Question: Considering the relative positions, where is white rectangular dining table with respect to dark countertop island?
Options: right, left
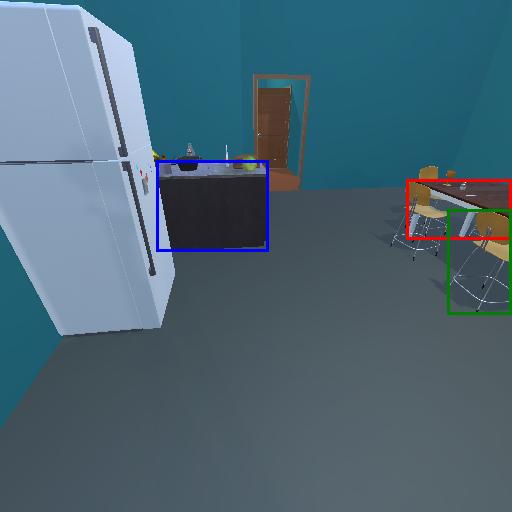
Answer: right